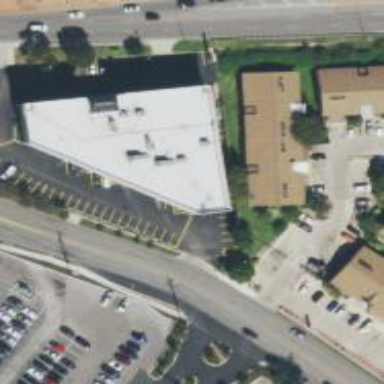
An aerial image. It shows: Office building.